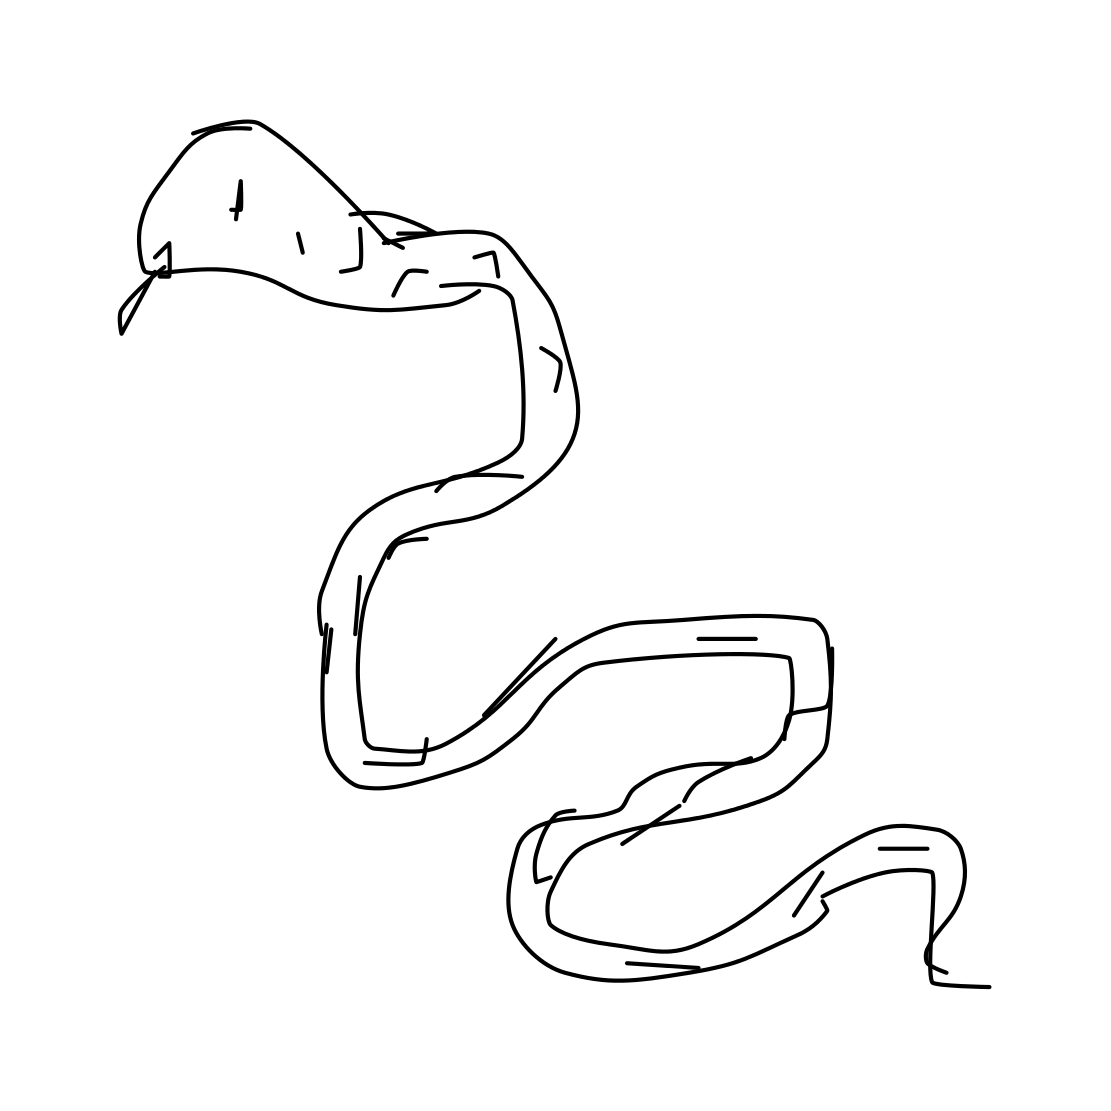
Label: snake